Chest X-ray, AP view. Patient: 47 years old, sex M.
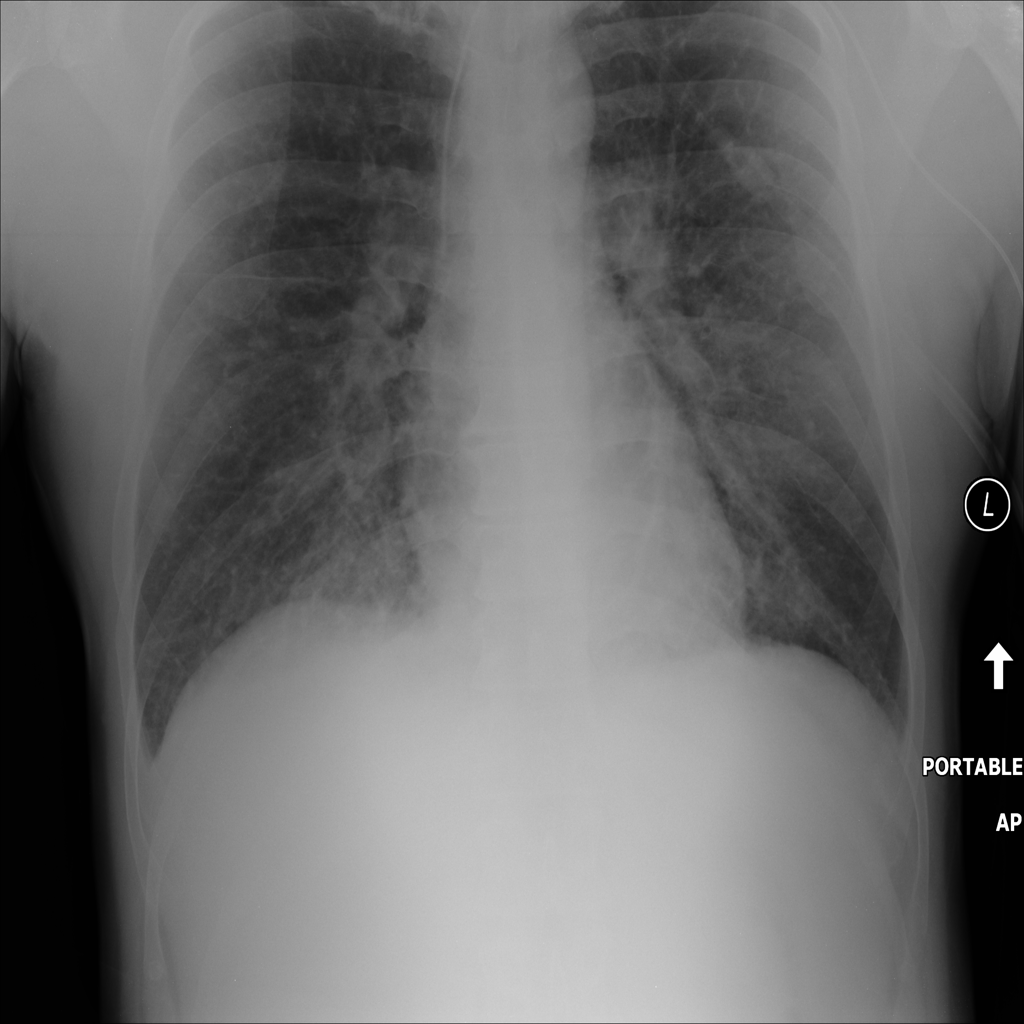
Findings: Infiltration